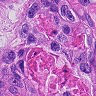
Metastatic tissue present: yes